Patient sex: M
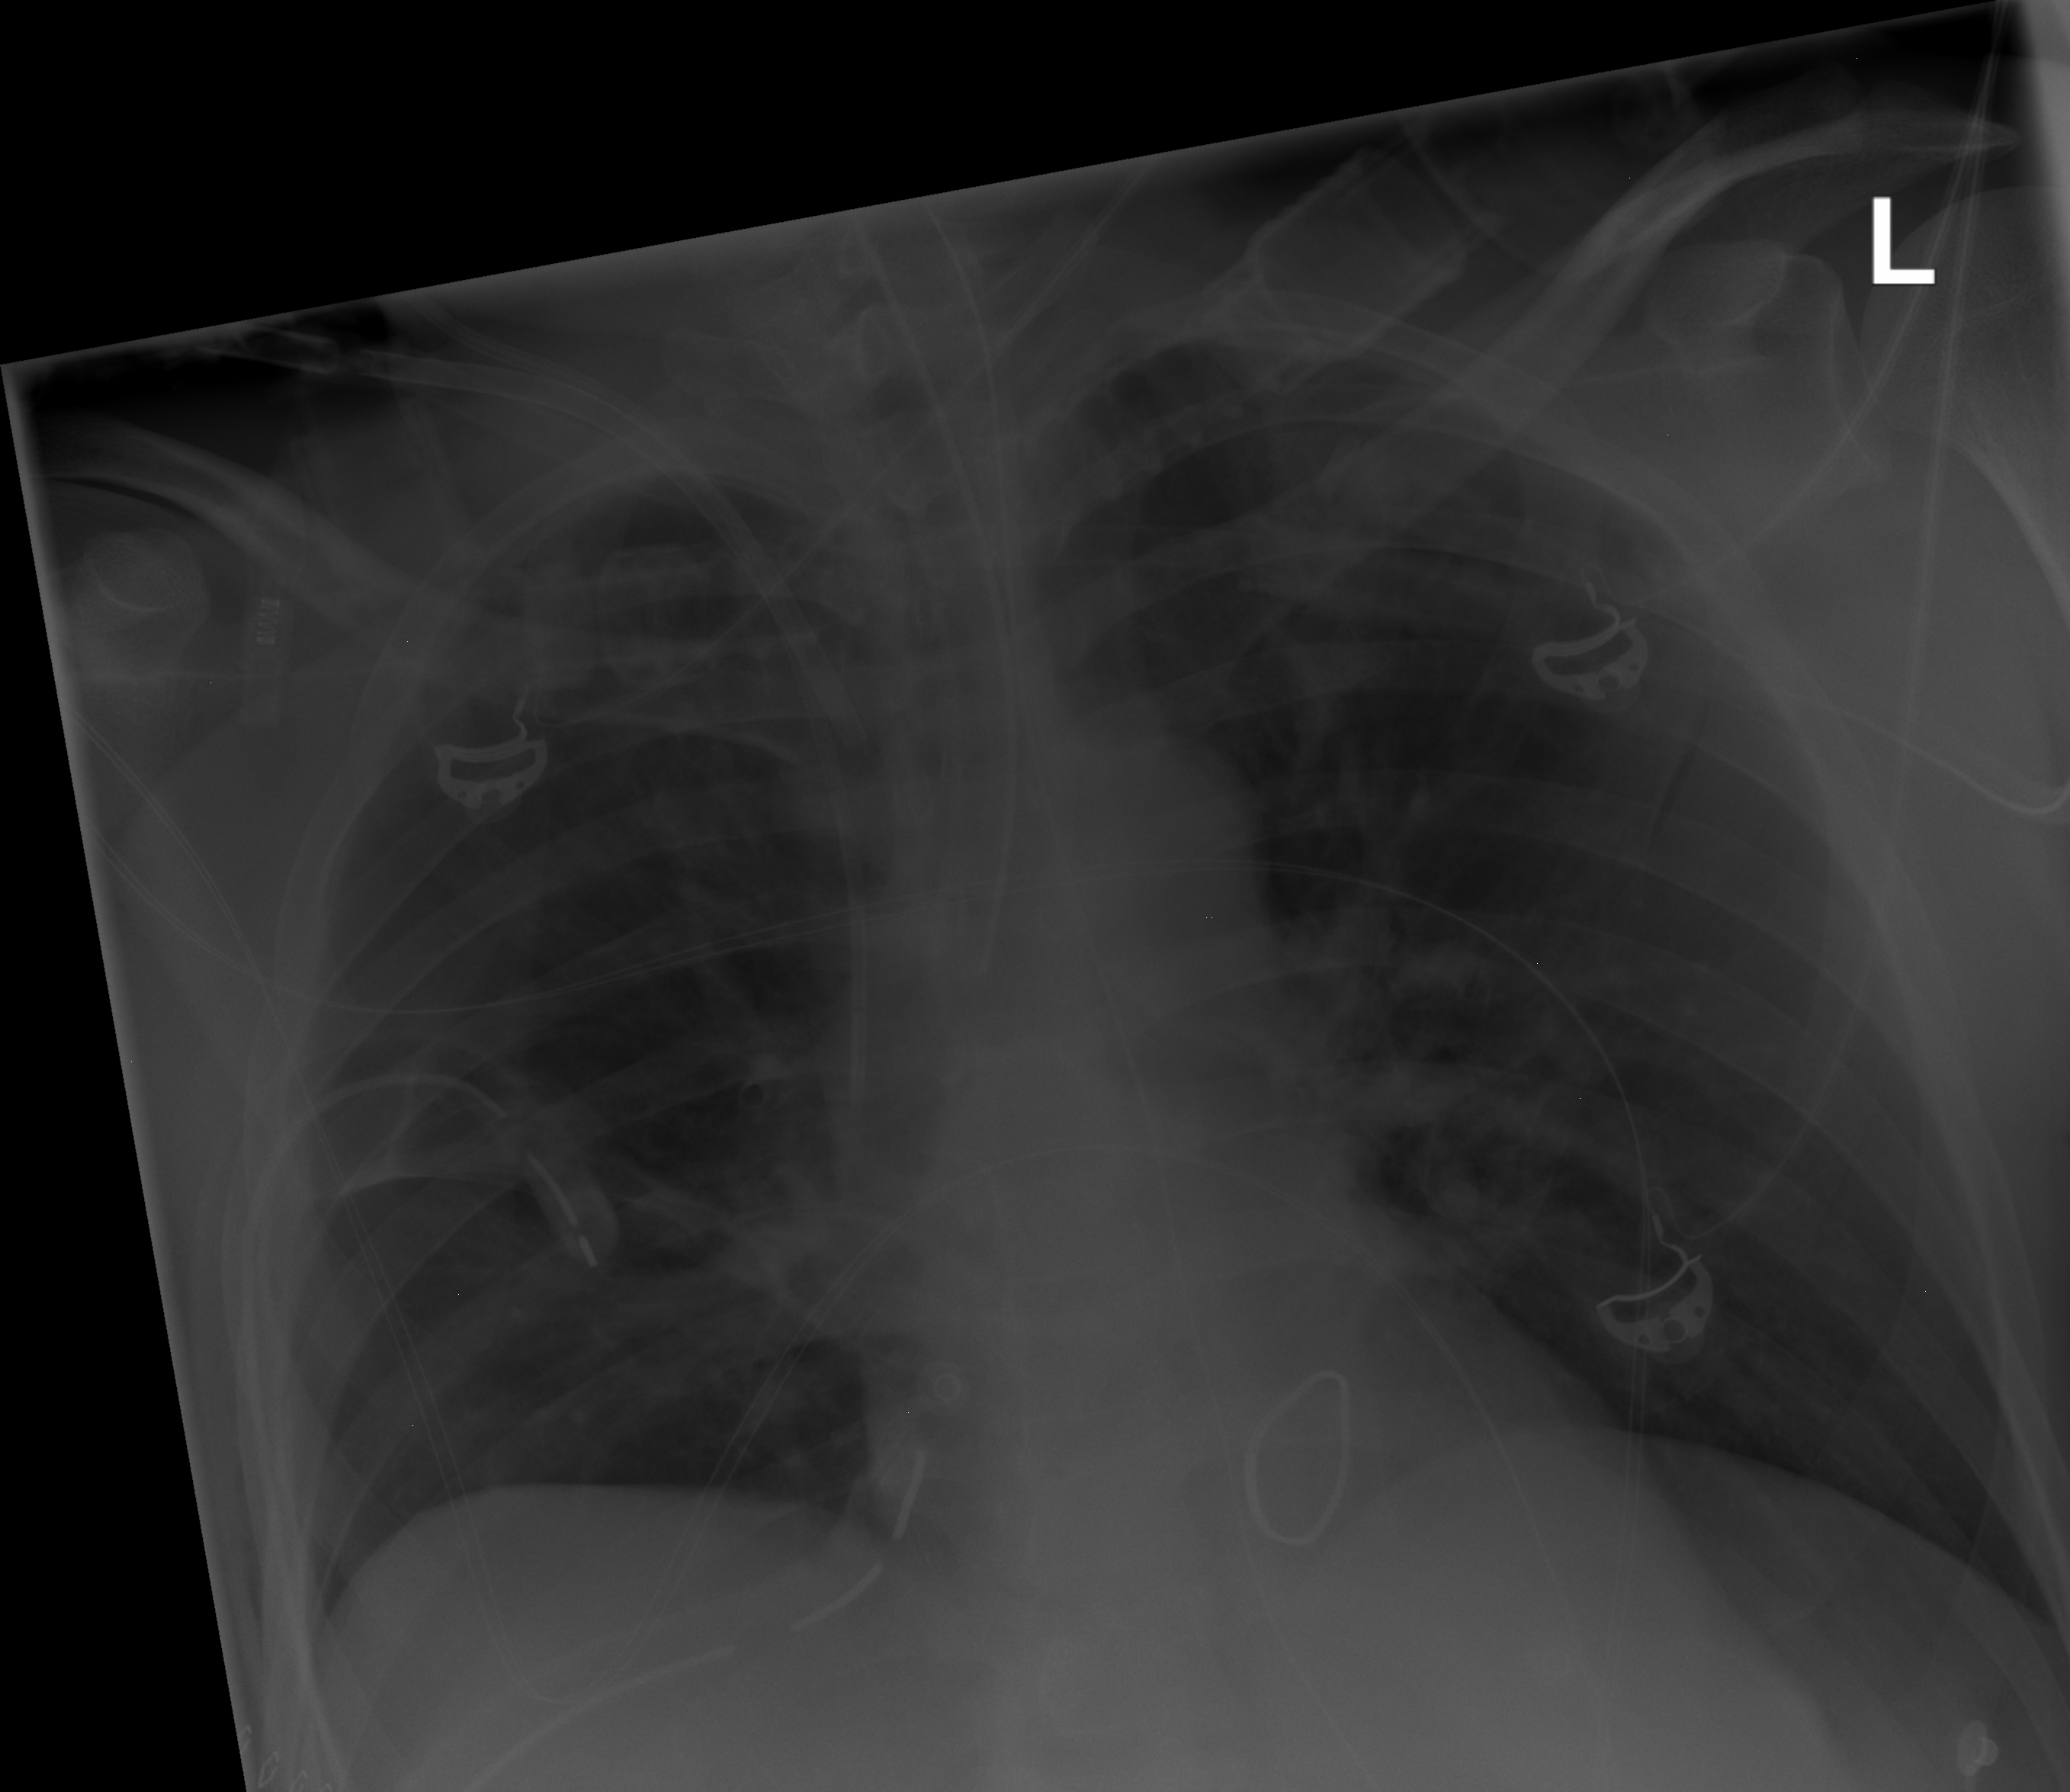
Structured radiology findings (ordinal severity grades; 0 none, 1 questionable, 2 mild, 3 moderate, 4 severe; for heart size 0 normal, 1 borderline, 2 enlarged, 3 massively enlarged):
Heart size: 0
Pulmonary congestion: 0
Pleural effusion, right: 0
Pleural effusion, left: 0
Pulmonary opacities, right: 0
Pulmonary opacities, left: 0
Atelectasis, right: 2
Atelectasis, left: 0